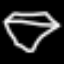
Label: diamond